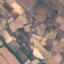
Land use / land cover class: PermanentCrop